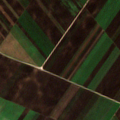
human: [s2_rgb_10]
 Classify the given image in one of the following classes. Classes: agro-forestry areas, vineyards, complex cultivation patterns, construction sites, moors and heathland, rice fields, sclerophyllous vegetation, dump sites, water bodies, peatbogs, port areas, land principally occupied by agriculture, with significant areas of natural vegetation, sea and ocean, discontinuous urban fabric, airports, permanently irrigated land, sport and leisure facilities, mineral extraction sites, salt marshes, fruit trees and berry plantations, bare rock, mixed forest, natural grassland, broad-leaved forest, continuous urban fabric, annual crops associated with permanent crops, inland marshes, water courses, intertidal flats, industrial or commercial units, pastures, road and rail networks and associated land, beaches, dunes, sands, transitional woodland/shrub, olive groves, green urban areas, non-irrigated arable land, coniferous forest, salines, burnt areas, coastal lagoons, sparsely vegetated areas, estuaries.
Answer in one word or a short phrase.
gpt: non-irrigated arable land